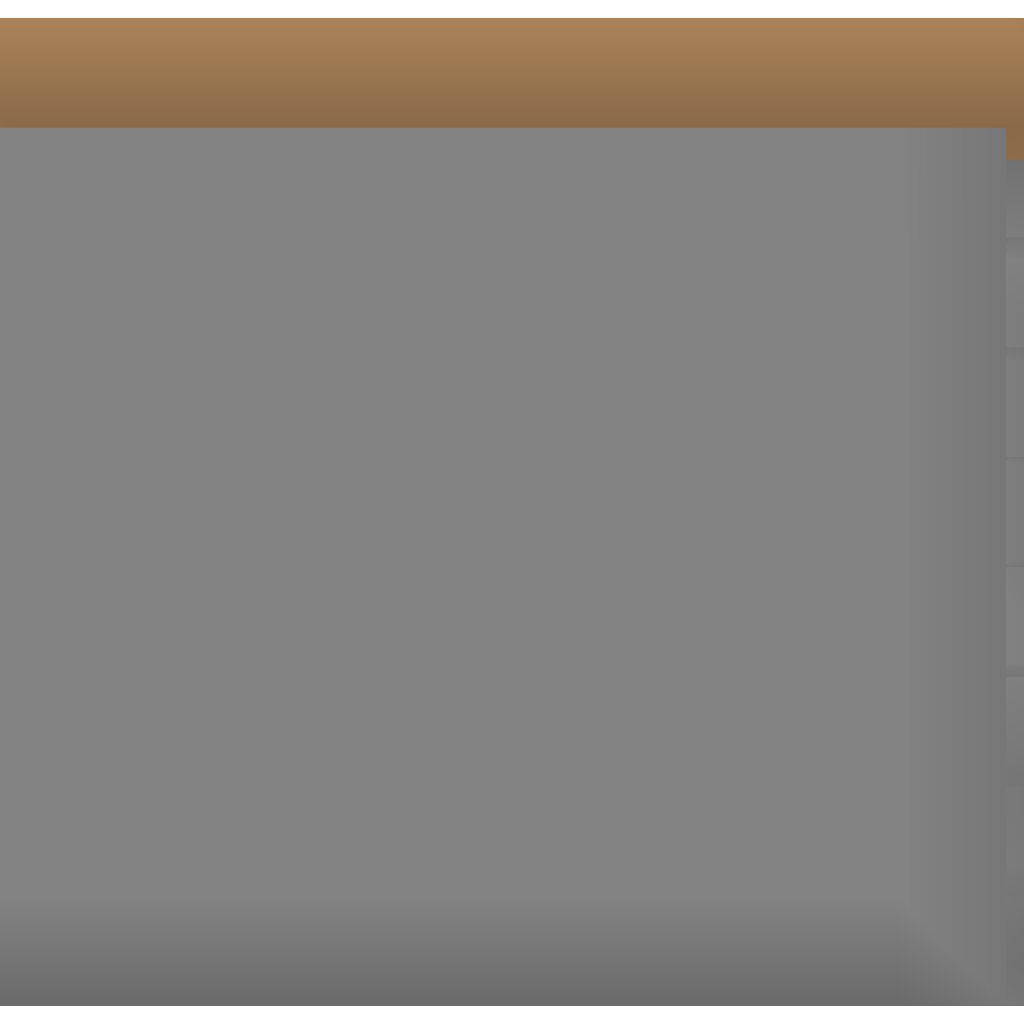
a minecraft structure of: Trading Room blocked structure with purple entrance and door in the center